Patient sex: M
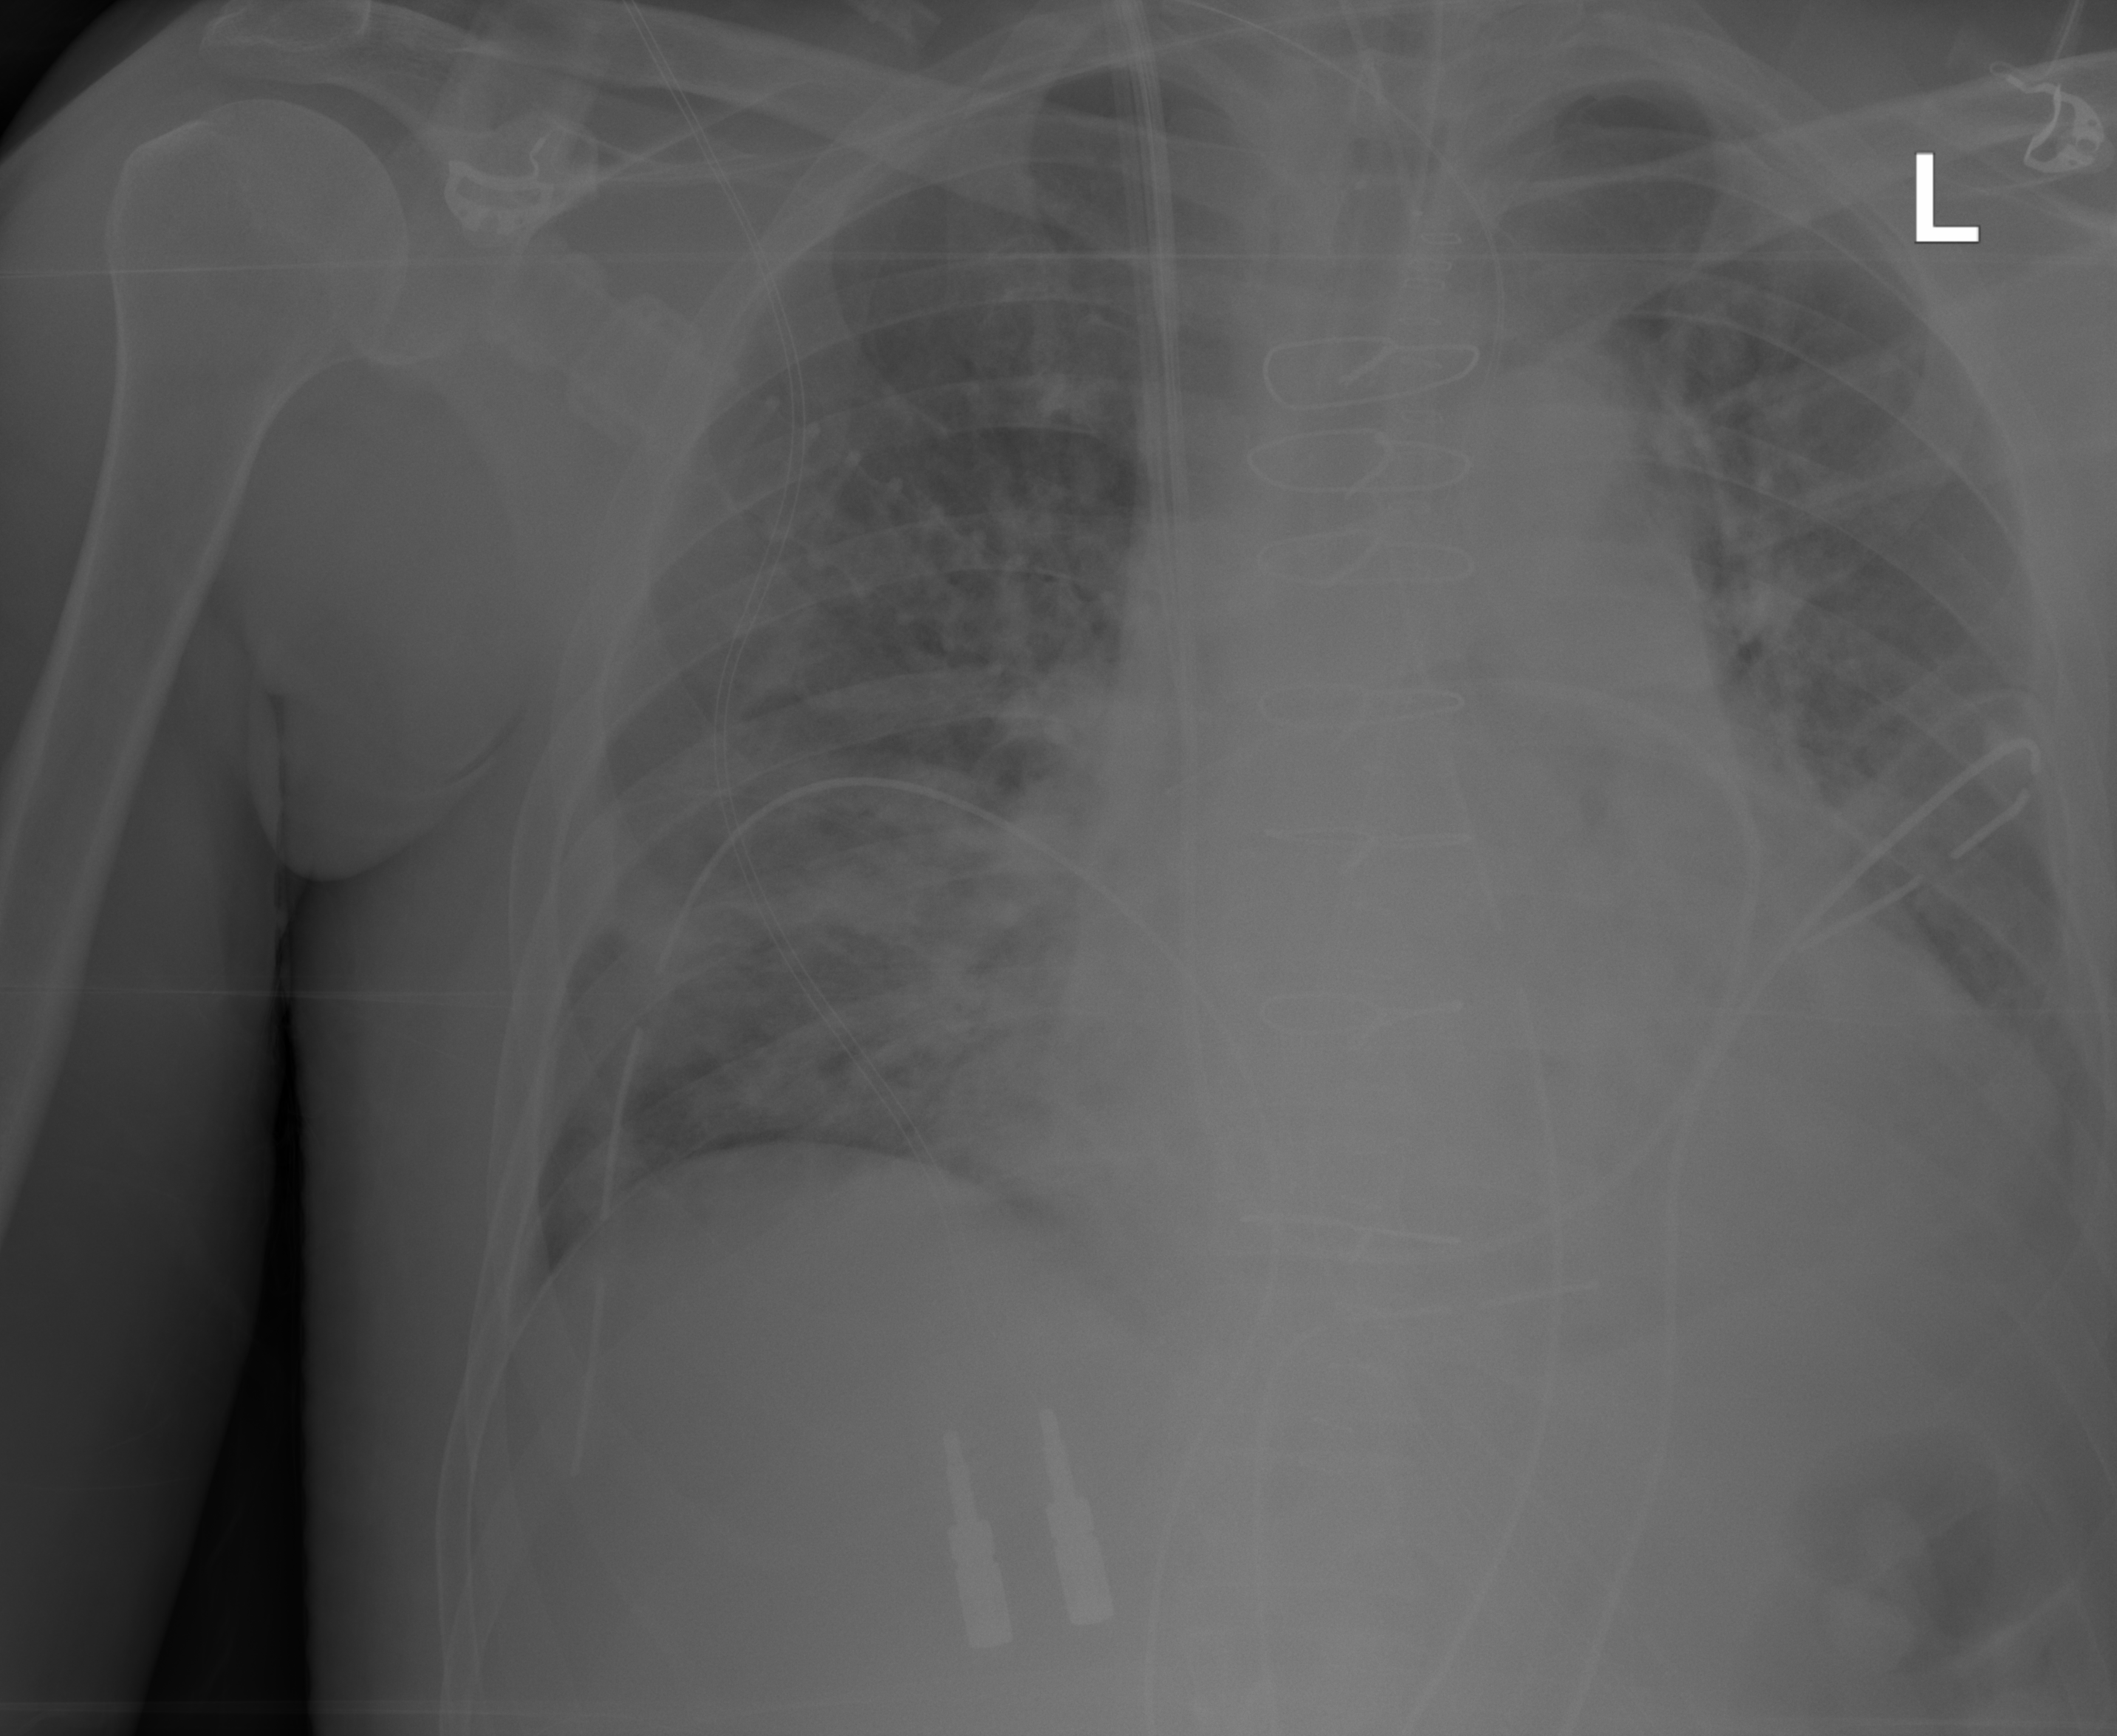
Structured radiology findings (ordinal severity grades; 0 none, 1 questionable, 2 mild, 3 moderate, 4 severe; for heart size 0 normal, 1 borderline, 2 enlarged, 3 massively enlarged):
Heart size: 3
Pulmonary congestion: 2
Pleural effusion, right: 0
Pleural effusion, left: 2
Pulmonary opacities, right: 0
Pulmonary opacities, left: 0
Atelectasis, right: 3
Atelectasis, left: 3